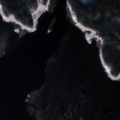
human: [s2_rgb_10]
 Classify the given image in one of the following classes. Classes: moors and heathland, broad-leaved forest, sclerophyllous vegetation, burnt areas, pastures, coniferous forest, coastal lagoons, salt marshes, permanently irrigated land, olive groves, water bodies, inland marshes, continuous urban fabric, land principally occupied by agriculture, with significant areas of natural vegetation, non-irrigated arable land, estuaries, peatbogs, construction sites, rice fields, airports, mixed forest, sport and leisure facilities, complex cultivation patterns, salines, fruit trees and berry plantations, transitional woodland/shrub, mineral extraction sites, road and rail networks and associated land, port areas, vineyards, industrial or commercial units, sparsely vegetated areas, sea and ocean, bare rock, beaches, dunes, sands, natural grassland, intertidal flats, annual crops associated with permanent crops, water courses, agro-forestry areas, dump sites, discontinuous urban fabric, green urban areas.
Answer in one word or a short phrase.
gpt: coniferous forest, sea and ocean